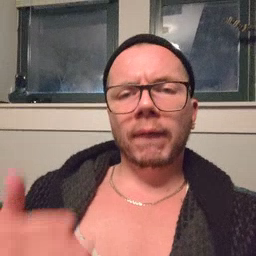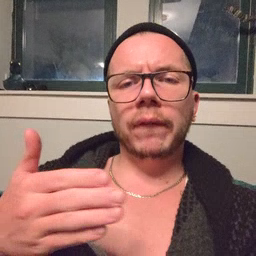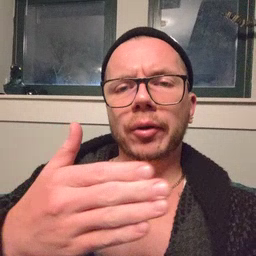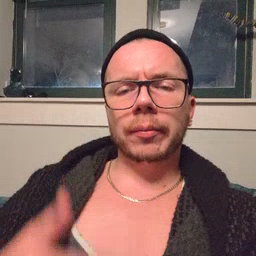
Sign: fish